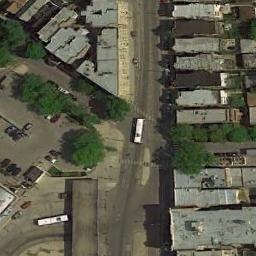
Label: intersection